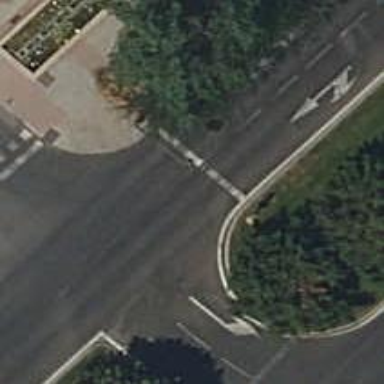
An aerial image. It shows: Road with traffic signals.